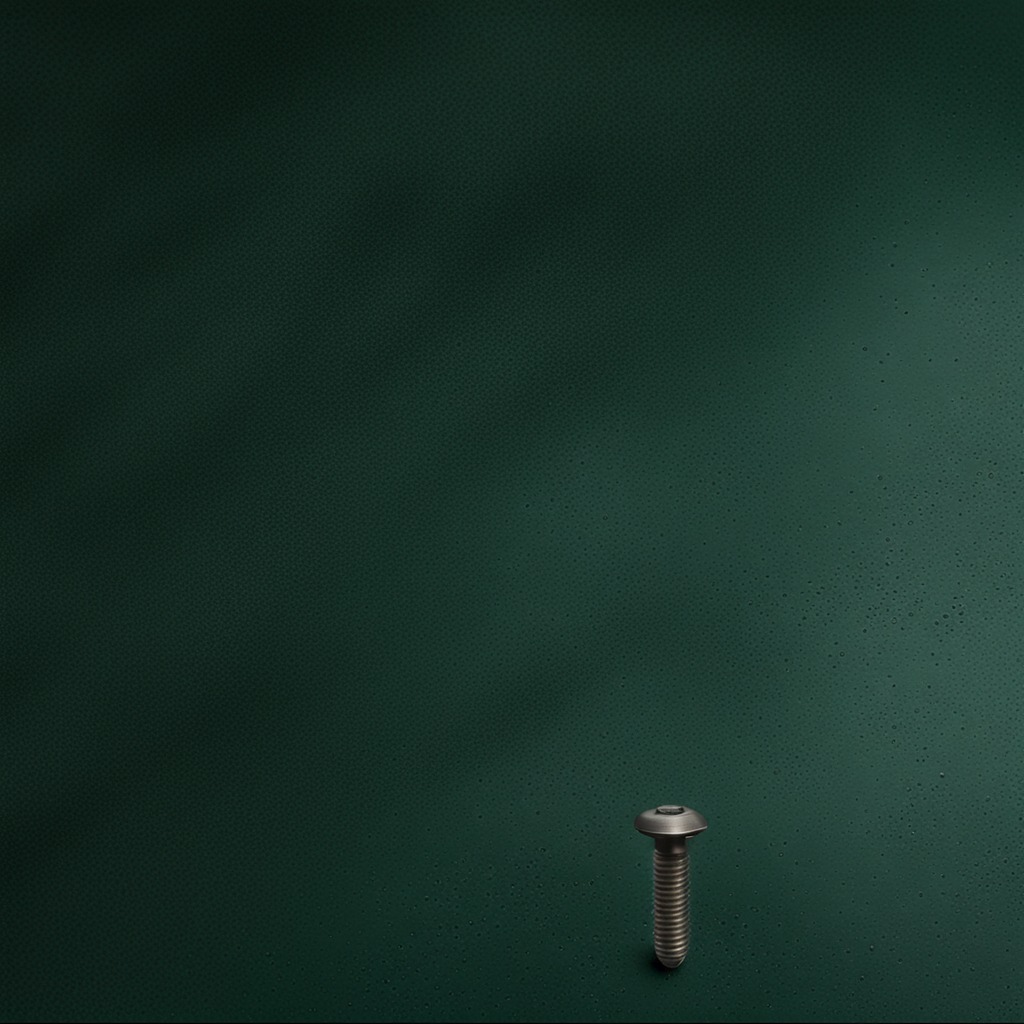
A metal screw lying on the granite tabletop.